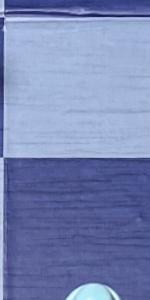
Label: Empty